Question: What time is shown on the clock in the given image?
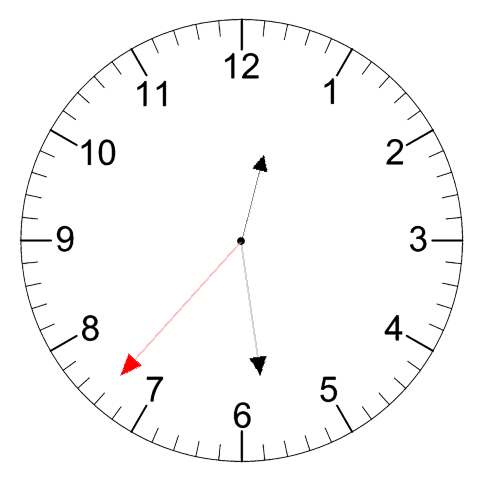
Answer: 12:28:37